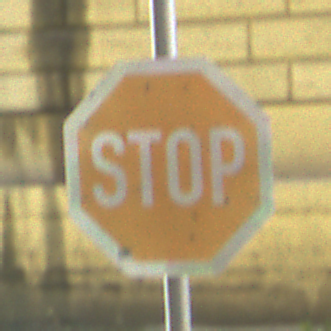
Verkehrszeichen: Stop
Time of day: Midday
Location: Outdoor (Urban)
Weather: Clear
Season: NotSpecified
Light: Natural